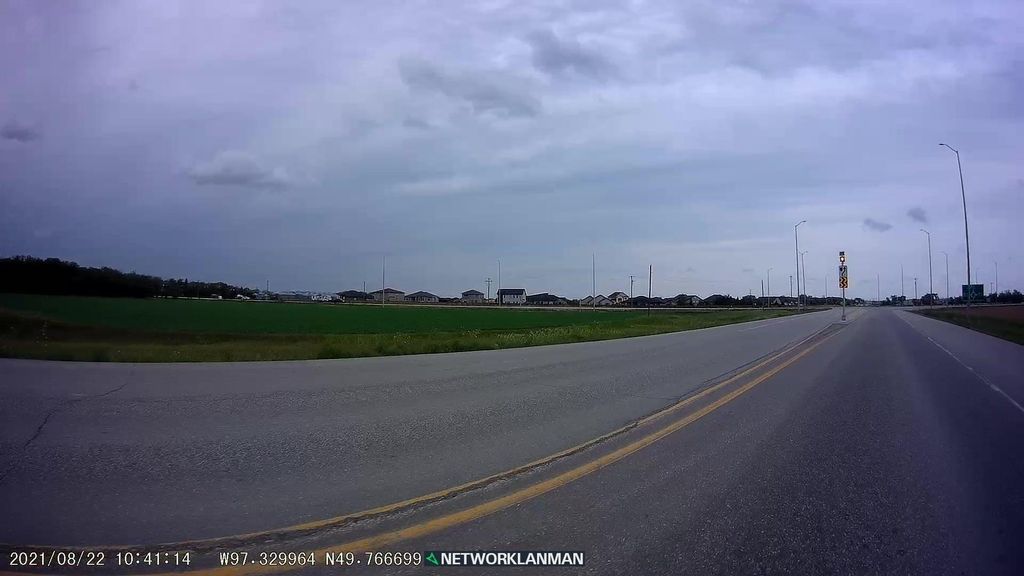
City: winnipeg